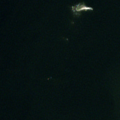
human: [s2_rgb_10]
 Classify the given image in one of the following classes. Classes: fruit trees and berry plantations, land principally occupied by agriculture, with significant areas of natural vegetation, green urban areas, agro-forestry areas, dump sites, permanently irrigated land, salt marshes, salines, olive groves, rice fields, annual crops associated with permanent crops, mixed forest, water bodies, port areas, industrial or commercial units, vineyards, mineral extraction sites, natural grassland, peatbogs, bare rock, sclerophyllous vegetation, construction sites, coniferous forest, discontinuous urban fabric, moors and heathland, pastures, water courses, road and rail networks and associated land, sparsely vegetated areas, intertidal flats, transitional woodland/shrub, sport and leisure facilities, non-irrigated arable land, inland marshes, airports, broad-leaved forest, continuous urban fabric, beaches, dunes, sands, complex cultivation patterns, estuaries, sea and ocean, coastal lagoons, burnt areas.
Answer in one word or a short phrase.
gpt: sea and ocean